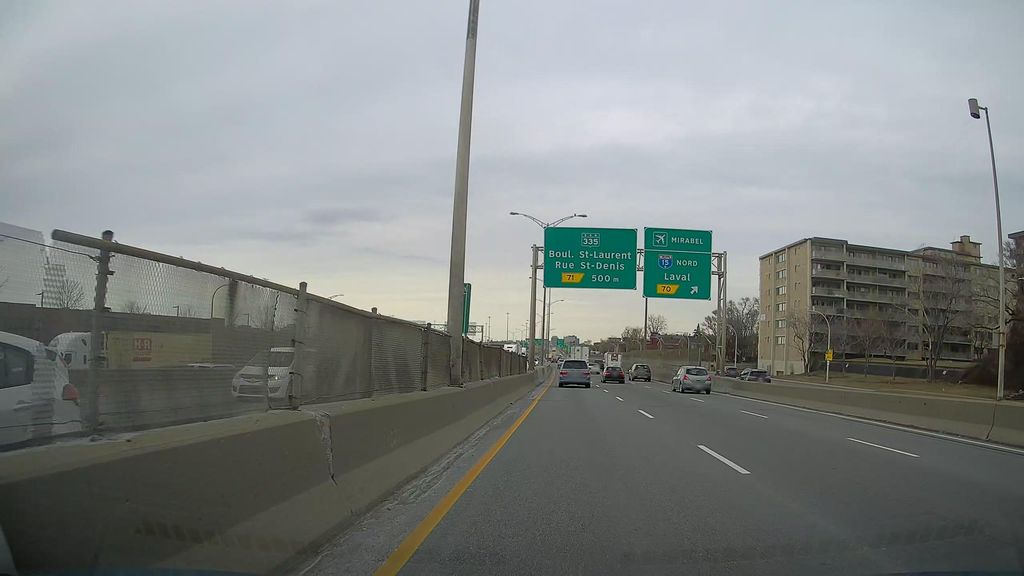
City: montreal